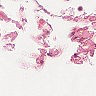
Metastatic tissue present: no